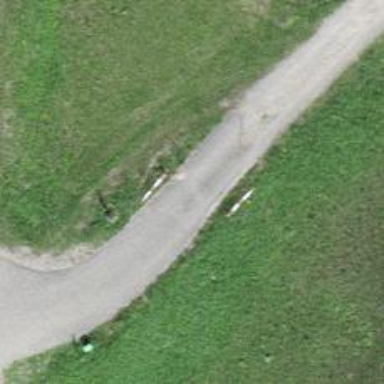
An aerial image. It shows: Cycle barrier.